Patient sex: M
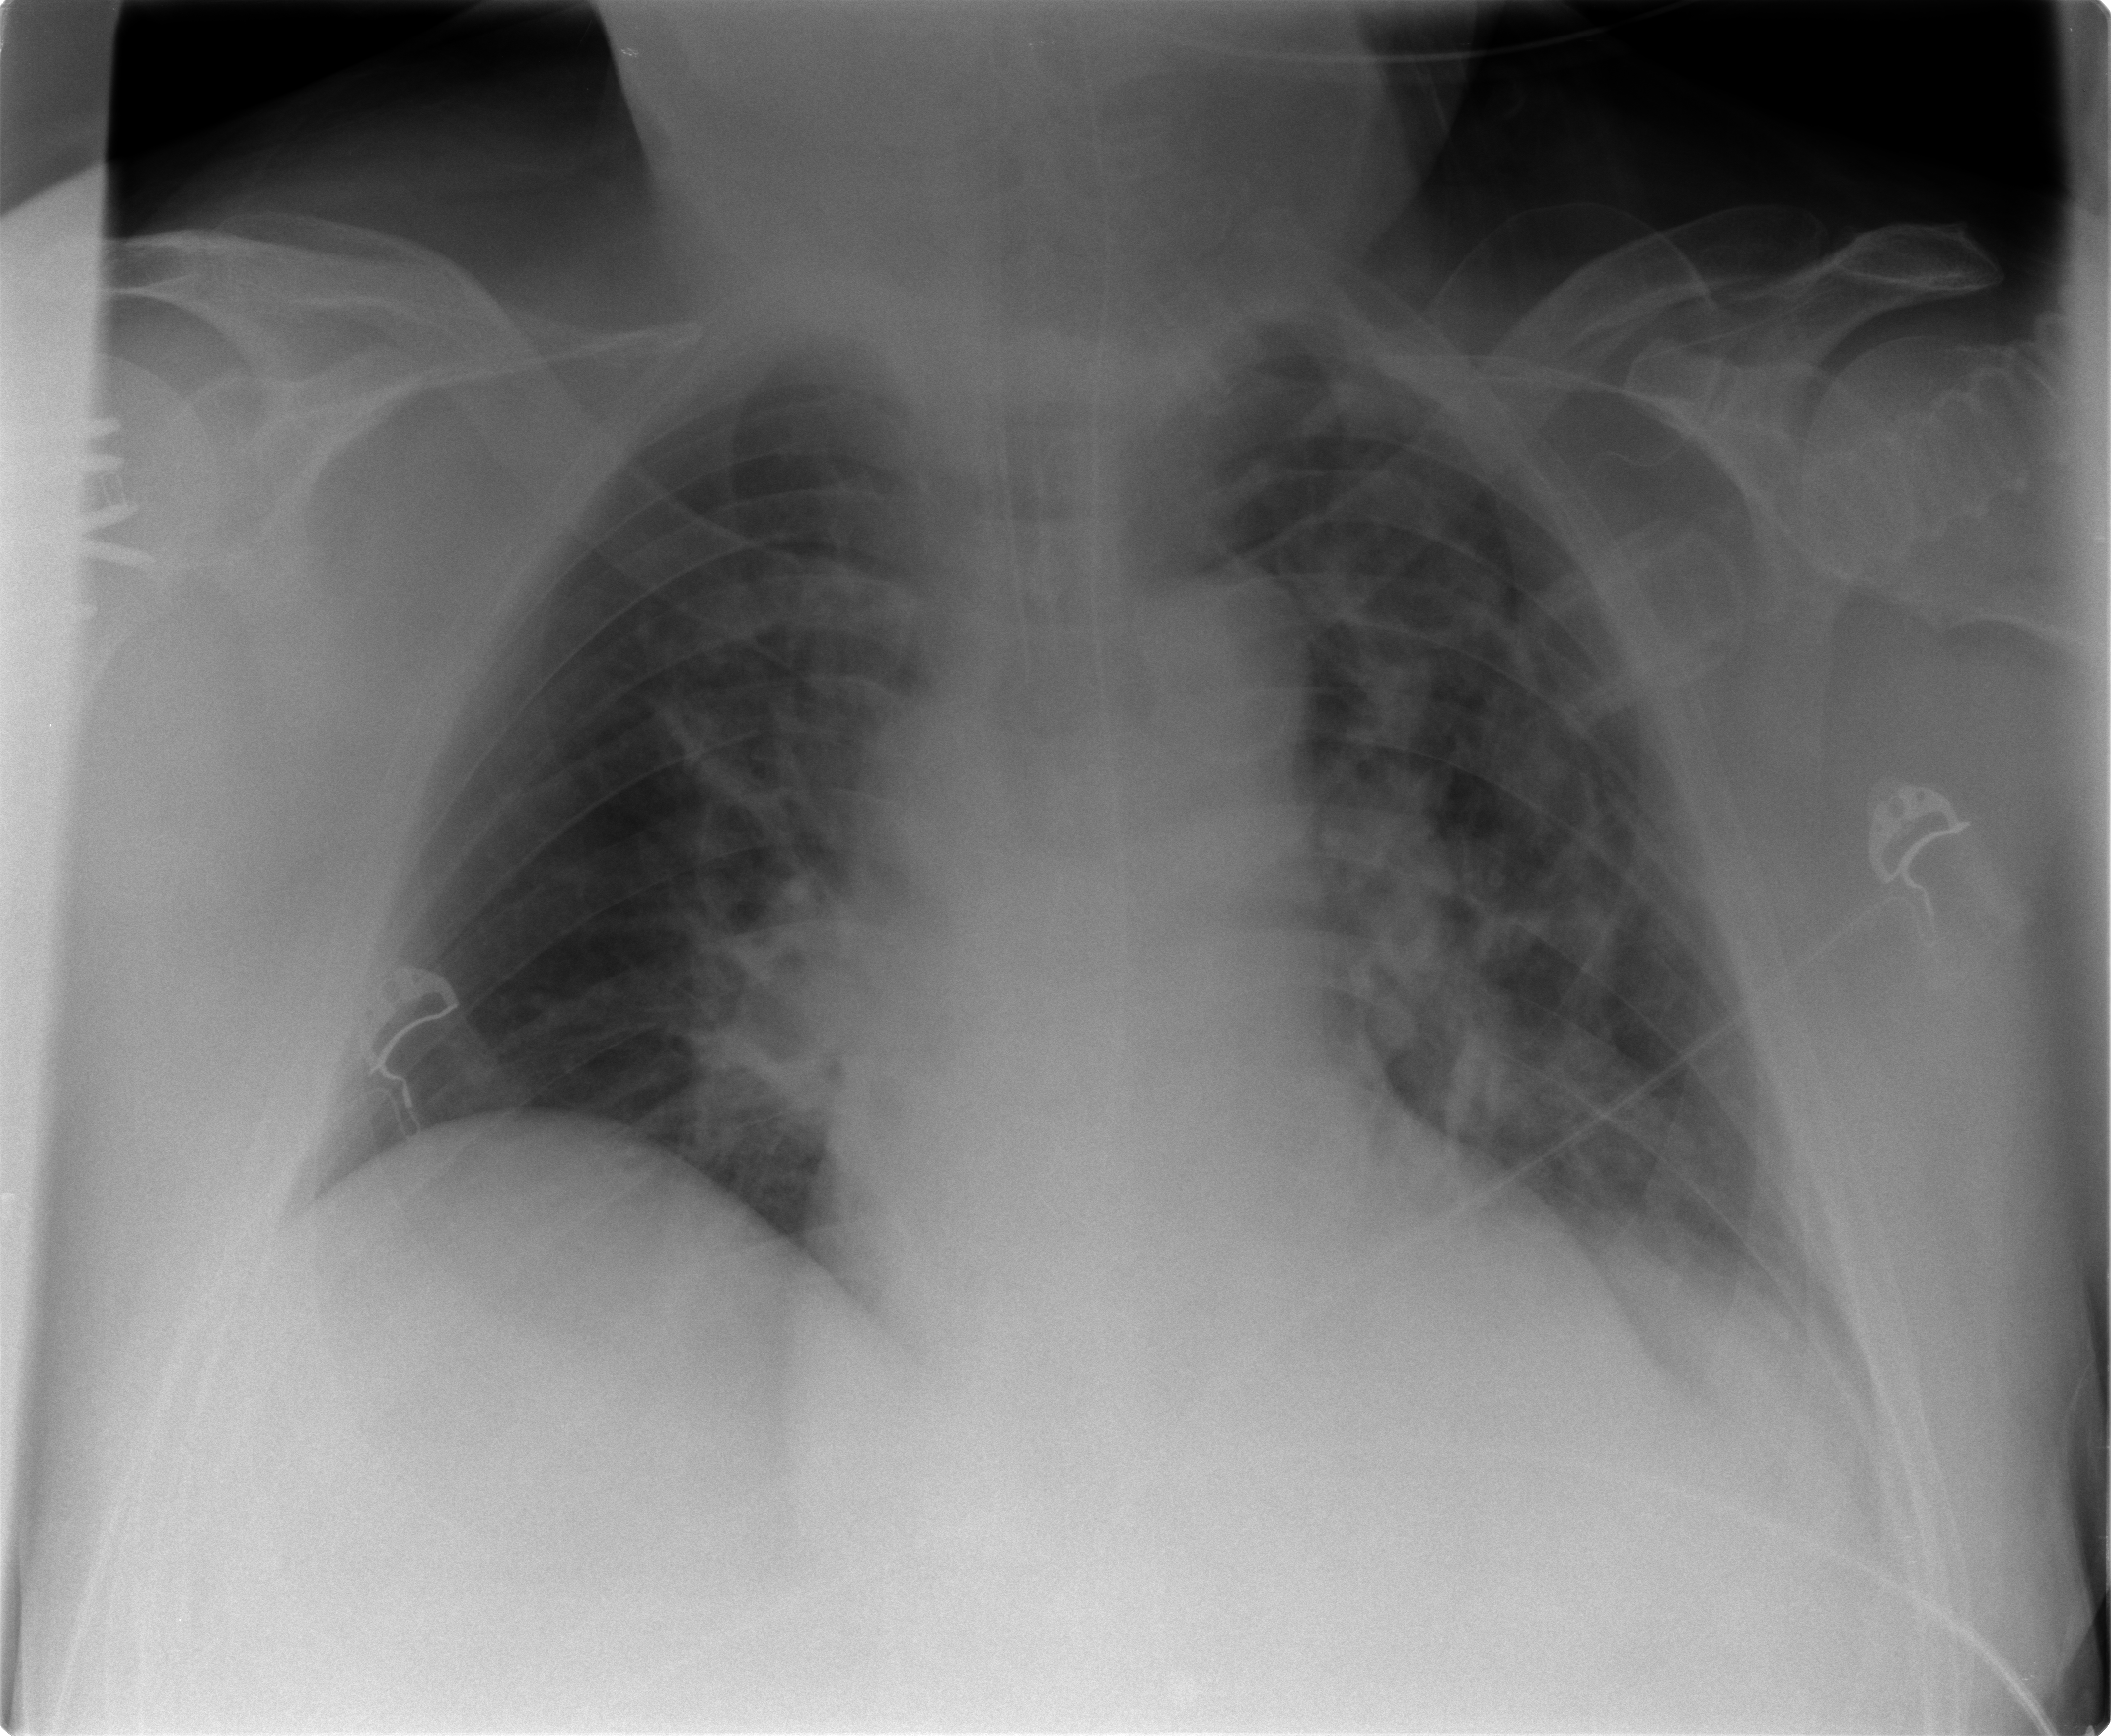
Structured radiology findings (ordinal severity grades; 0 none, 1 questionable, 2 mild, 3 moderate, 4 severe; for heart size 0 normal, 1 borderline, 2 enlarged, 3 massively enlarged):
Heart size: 0
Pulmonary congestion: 2
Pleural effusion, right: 0
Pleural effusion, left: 2
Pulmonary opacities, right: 1
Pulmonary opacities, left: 2
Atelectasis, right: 1
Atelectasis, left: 2